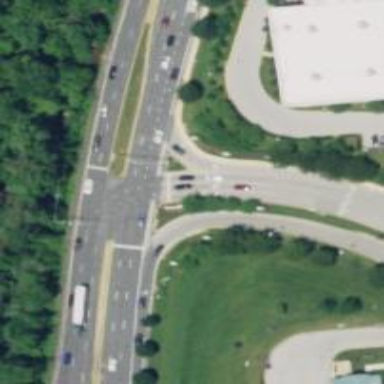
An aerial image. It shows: Secondary link road with asphalt surface.